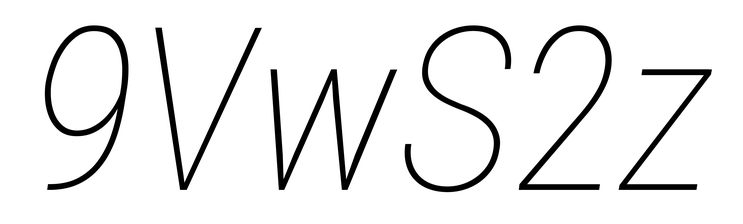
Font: Roboto-Italic_Condensed_Thin_Italic